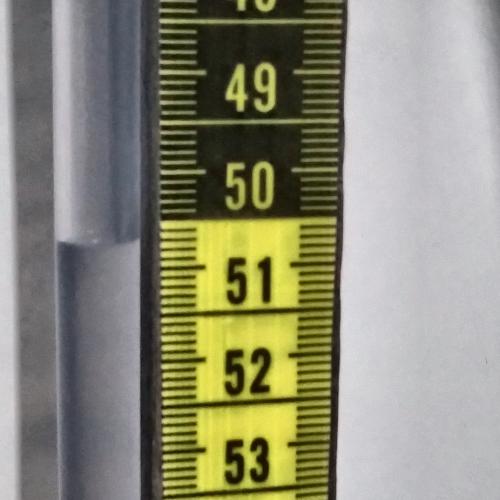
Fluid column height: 50.7 cm